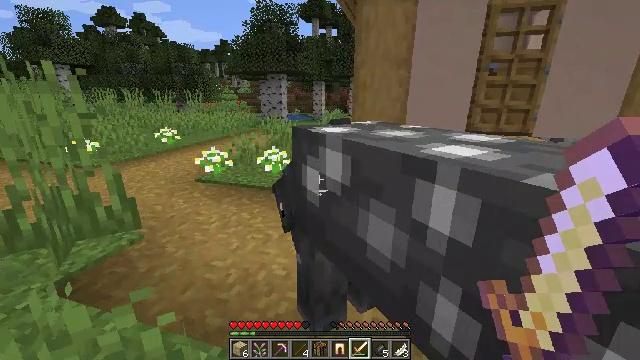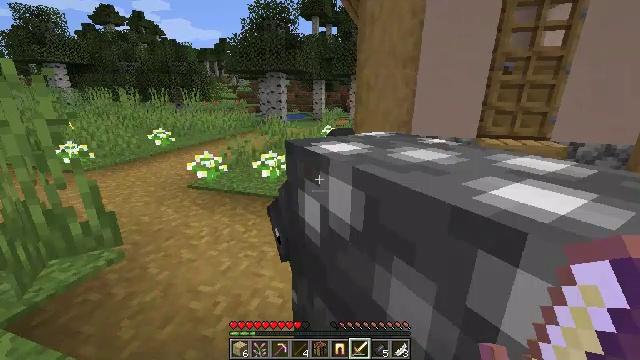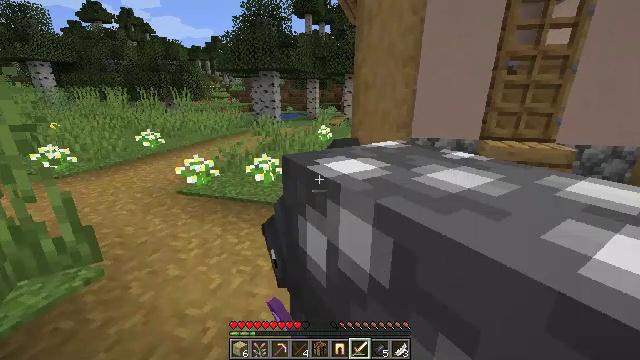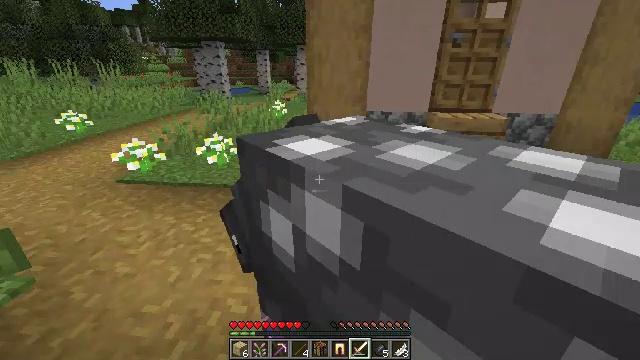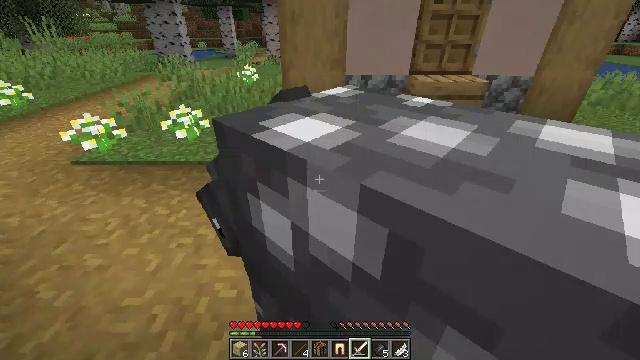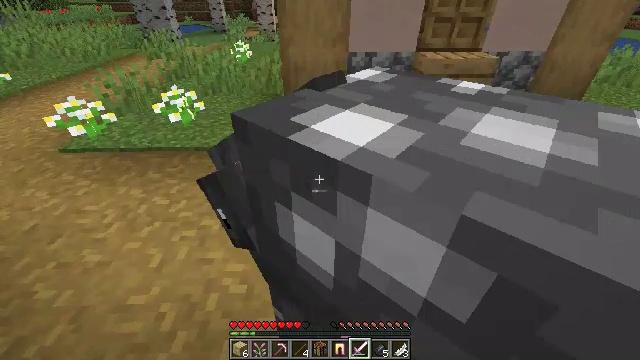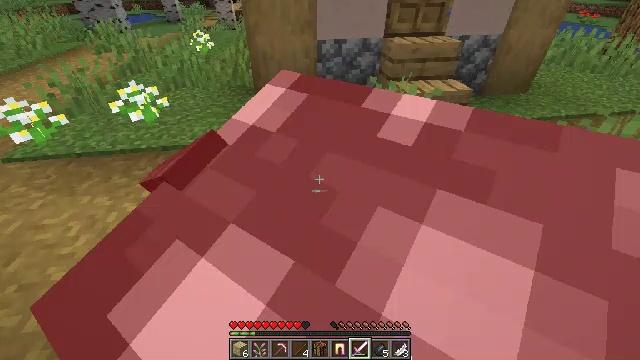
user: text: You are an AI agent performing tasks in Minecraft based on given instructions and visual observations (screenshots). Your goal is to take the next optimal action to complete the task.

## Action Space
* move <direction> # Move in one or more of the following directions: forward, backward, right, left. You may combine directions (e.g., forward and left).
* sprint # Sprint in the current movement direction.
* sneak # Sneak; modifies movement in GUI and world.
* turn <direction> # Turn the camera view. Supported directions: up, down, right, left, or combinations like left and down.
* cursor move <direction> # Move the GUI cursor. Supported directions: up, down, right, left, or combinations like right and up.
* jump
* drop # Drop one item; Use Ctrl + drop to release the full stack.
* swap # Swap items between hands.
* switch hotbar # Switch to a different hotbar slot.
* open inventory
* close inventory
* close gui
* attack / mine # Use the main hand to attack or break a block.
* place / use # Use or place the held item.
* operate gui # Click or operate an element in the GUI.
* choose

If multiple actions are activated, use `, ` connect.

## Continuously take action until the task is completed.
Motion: motion action
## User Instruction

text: Kill mobs.
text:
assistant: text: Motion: move forward, attack / mine
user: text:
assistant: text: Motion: move forward, turn right, attack / mine
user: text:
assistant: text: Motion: move forward, turn right and down, attack / mine
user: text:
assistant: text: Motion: move forward, turn right and down
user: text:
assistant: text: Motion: turn right and down
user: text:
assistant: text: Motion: turn right and down
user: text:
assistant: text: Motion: no_op